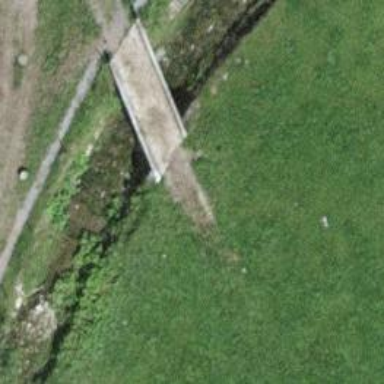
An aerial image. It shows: Track road with bridge.